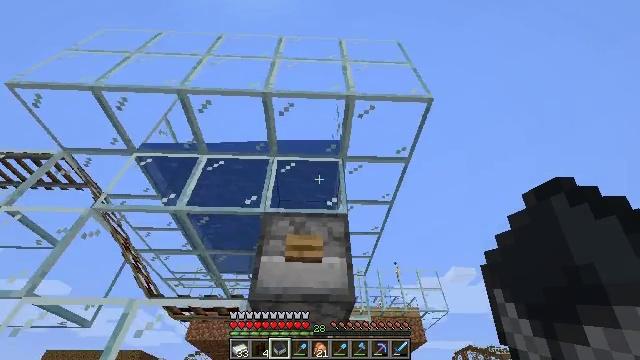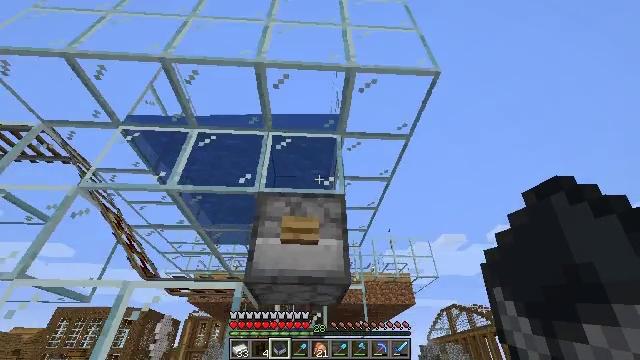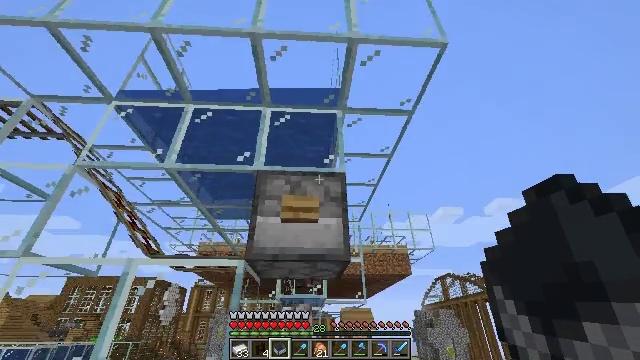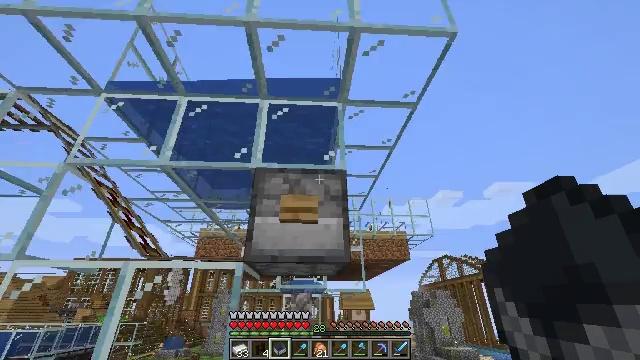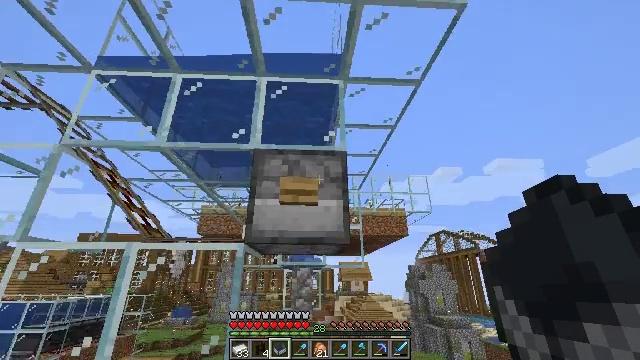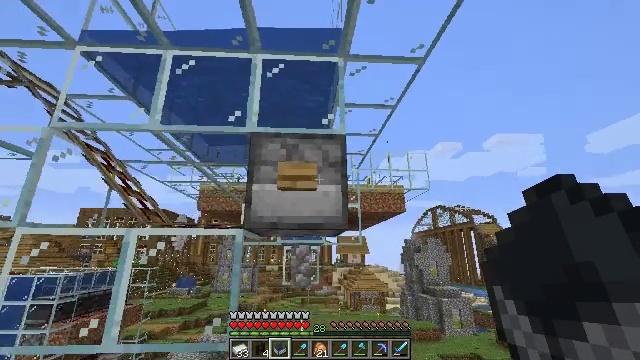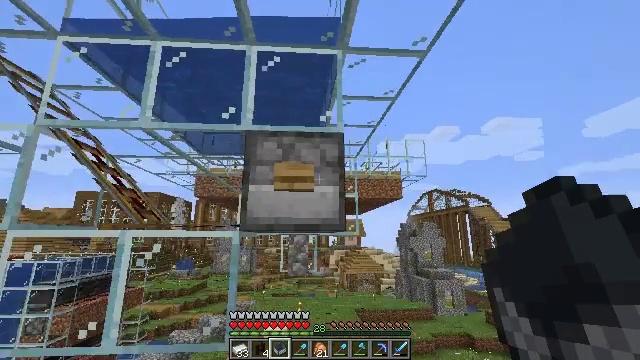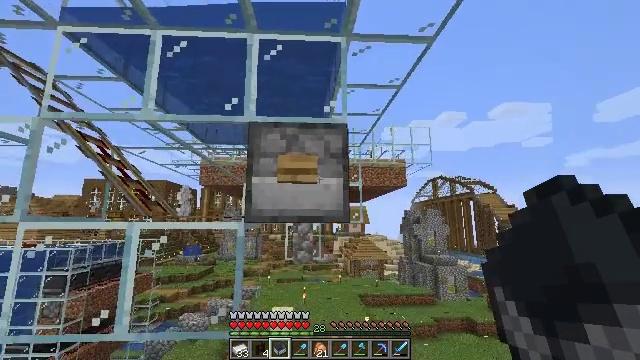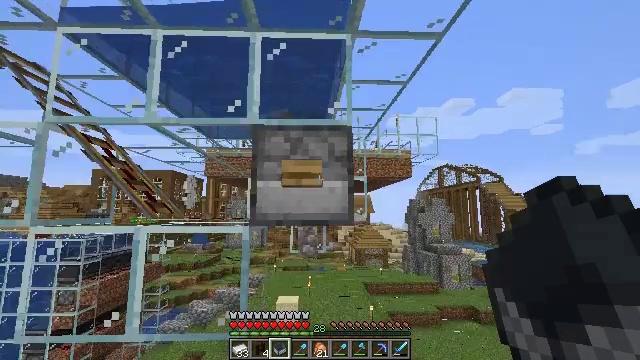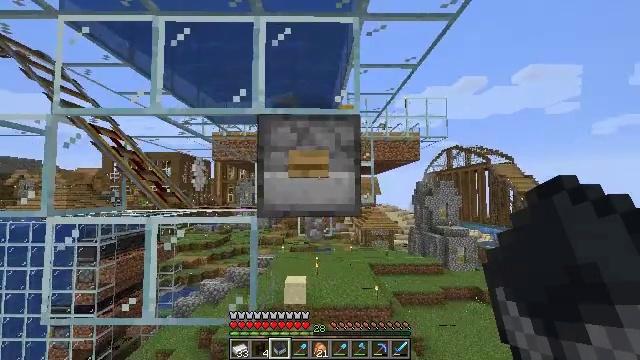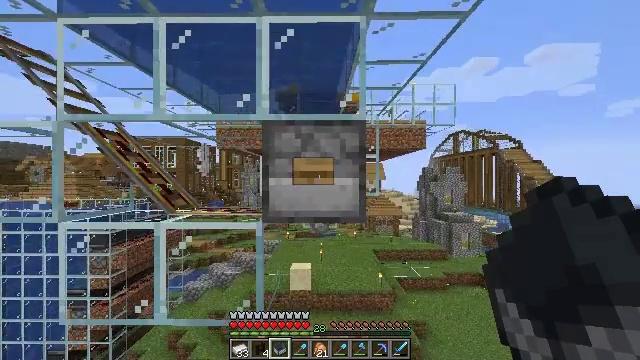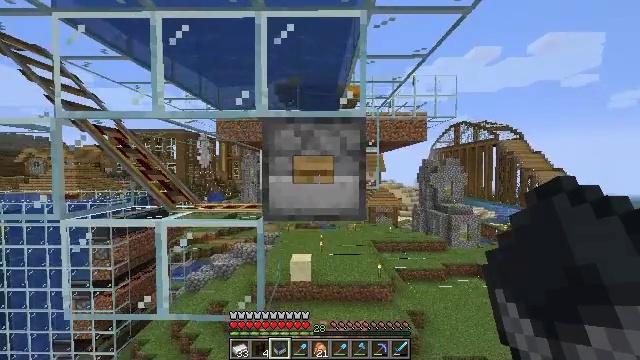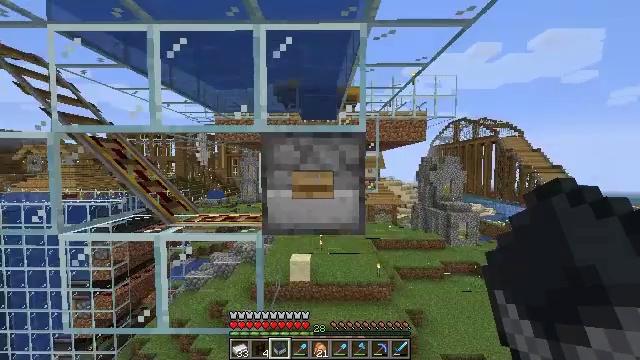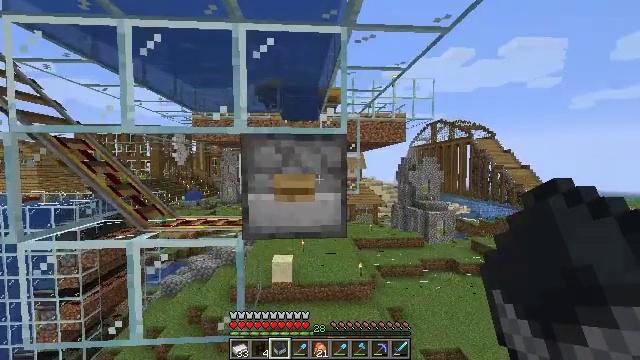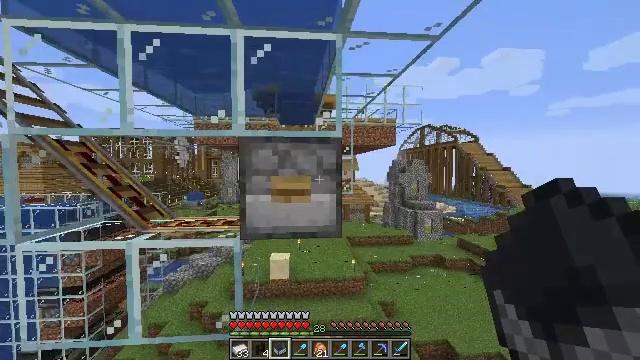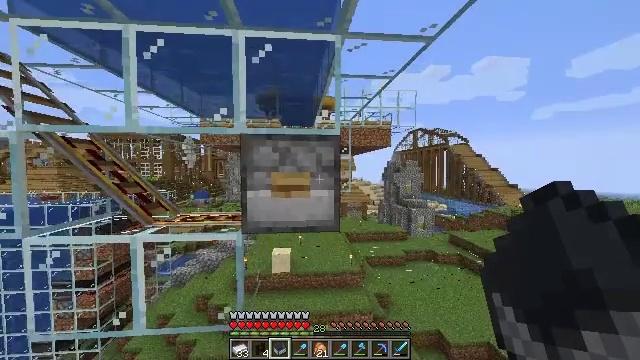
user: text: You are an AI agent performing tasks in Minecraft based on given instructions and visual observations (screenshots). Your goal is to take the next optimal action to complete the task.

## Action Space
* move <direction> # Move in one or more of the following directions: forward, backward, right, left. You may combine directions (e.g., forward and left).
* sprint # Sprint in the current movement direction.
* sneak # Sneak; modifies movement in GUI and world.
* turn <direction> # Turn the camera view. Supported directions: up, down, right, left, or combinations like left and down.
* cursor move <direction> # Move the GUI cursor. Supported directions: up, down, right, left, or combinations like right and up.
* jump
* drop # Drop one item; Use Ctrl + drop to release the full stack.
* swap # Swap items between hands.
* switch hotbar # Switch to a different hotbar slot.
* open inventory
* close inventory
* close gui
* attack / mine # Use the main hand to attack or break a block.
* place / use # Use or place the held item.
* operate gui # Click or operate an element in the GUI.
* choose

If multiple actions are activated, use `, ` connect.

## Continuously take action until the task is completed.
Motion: motion action
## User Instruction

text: Drop a nether brick fence.
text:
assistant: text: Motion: move forward, sprint, turn down, jump
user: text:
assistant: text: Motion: move forward, sprint, turn down, jump
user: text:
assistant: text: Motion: move forward, sprint, turn down, jump
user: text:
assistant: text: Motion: move forward, sprint, turn down, jump
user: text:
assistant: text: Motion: move forward, sprint, turn down, jump
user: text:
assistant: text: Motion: move forward, sprint, turn down, jump
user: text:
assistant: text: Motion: move forward, sprint, turn down, jump
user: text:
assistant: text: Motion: move forward, sprint, turn left and down, jump
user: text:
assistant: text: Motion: move forward, sprint, turn left and down, jump
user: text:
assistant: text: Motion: move forward, sprint, turn left and down, jump
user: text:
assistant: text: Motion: move forward, sprint, turn down, jump
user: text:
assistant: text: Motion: move forward, sprint, jump
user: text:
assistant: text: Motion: move forward, sprint, turn right, jump
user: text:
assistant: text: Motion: move forward, sprint, turn right, jump
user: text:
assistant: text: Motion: move forward, sprint, jump
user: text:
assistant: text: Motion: move forward, sprint, jump
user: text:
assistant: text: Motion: no_op
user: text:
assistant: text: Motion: no_op
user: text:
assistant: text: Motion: turn left
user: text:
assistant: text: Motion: no_op
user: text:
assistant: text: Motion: no_op
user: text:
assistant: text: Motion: no_op
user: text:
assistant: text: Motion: no_op
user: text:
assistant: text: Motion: no_op
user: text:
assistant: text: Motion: no_op
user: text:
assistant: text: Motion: no_op
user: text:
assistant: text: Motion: no_op
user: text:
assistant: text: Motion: no_op
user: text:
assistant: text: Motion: no_op
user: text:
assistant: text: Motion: no_op